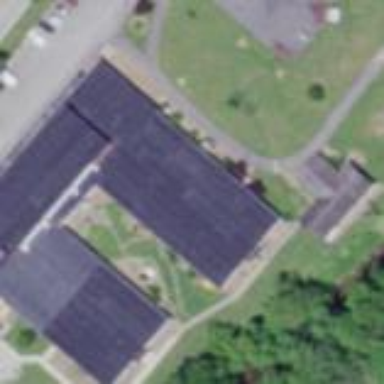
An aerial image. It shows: School building.